Question: I was reading about CSV library in python, then got stuck in this line: "If csvfile is a file object, it should be opened with newline=''." Could you please explain to me what it means? or give me an example where I can find the exact meaning?
Here, you can find the link to the CSV library with the example:
<URL>
I also highlighted the line in a screenshot but don't know whether you can see it or not.

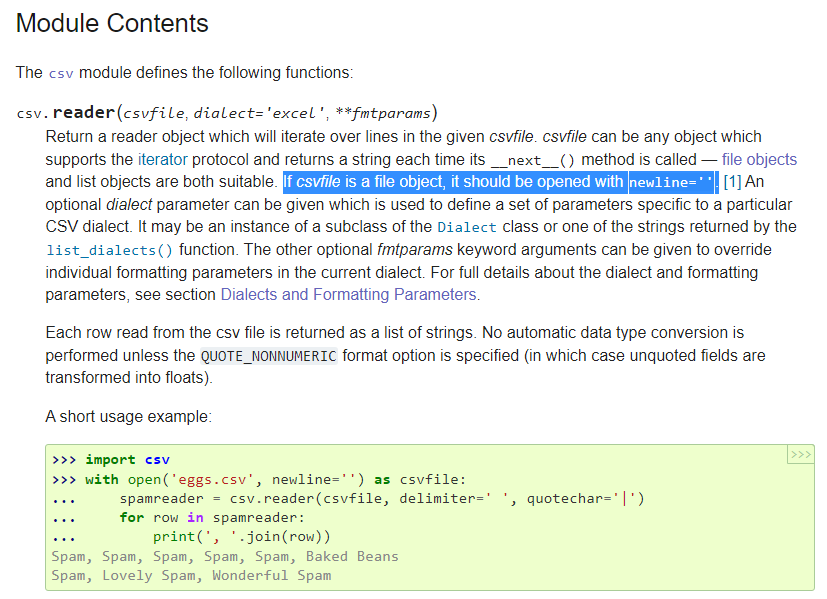
Answer: Python's file objects, by default, use <URL> when reading files. That means that any of ''
'', ''
'' and ''
'' strings are translated into ''
'' when you read a file. The 'csv' module doesn't want the file object to do the universal newline translation though, because certain dialects of CSVs allow newline characters to occur within quoted strings.
For example, this could be interpreted as a 3-row CSV, with some kind of a newline in the middle of the string on the second row (which should be preserved in exactly the form it appears in the file, as the newline is part of the data):
'''
1,"foo bar",2
3,"baz
quux",4
5,"spam spam",6
'''
The 'csv' module does its own handling of newlines within 'Reader' objects, so it wants the 'file' object to pass along the newline characters unmodified. That's what 'newline=''' tells the 'open' function you want.